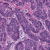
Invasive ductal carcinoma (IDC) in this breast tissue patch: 1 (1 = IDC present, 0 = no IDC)